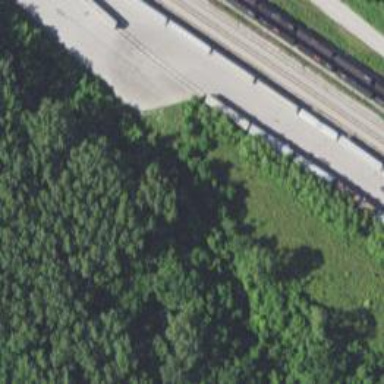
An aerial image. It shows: Railway yard used for servicing trains.